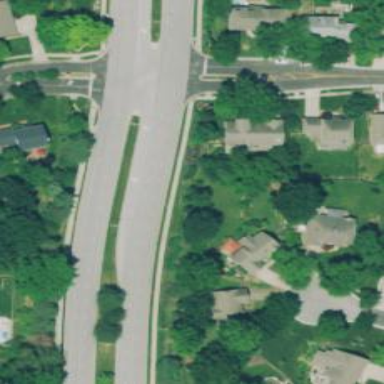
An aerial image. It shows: Dash road marking.